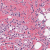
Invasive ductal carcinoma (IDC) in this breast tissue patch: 1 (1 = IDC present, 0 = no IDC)